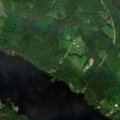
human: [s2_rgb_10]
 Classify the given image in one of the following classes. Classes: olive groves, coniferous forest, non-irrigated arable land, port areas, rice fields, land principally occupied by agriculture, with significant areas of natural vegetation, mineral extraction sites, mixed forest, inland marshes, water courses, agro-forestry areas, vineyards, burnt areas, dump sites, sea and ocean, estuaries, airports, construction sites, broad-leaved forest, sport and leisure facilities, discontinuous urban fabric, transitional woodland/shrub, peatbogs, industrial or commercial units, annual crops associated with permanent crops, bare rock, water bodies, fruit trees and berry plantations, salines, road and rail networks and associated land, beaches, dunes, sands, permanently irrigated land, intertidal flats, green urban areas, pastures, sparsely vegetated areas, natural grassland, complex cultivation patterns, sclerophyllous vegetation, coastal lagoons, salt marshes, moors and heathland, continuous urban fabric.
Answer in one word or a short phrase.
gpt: broad-leaved forest, coniferous forest, mixed forest, transitional woodland/shrub, water bodies